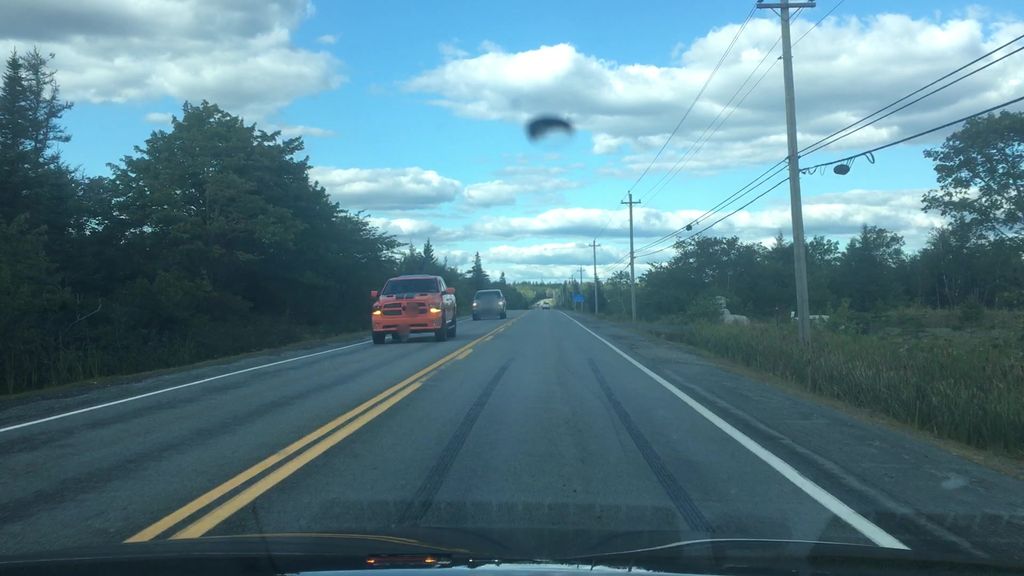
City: halifax